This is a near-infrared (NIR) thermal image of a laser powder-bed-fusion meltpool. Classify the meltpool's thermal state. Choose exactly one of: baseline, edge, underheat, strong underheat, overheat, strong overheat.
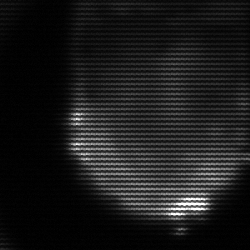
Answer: edge